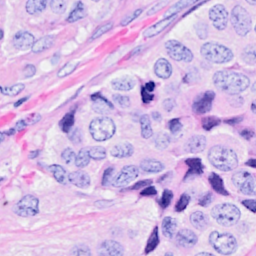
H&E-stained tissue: Breast